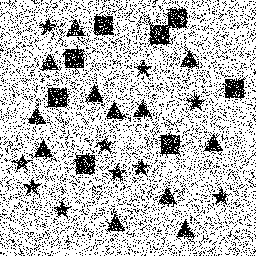
Squares: 8
Triangles: 12
Stars: 10
Total shapes: 30